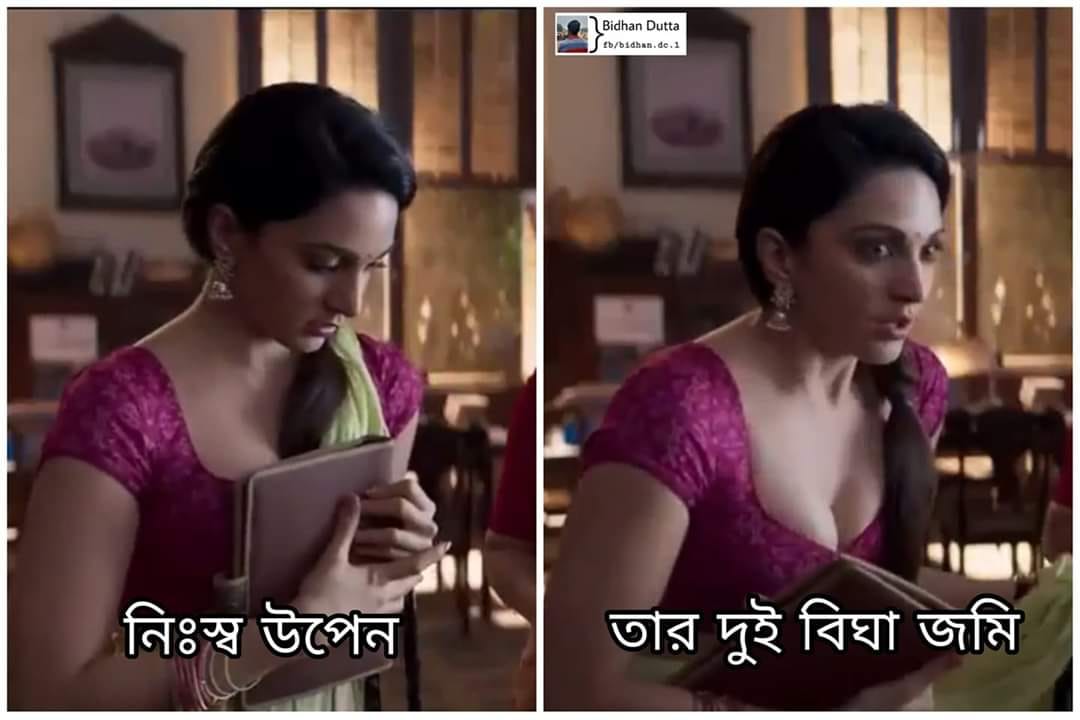
Caption: নিঃস্ব উপেন    তার দুই বিঘা জমি
Label: hate